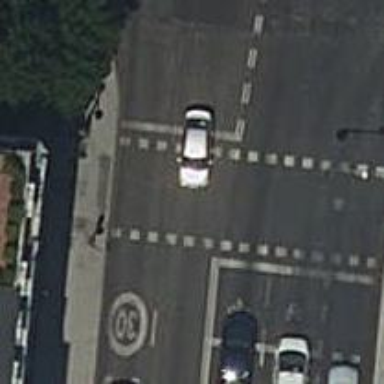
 there are traffic signals and zebra crossing."